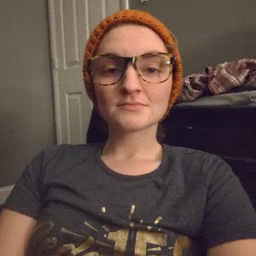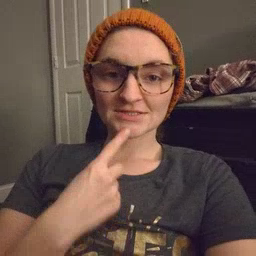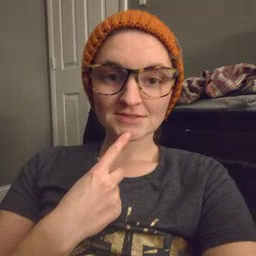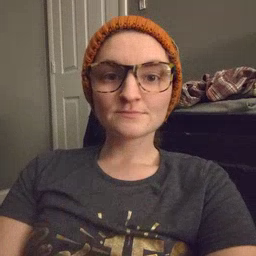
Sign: say